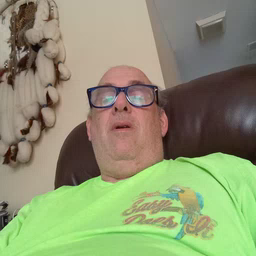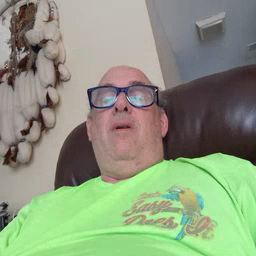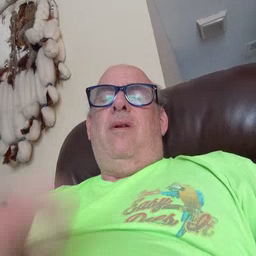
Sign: time